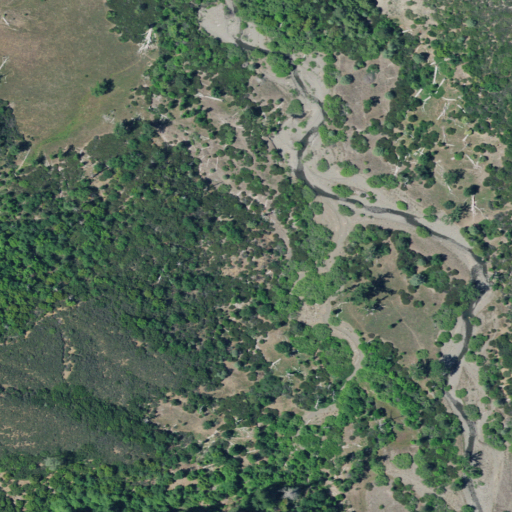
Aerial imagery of valley in California named Deep Hole Valley containing grassland and shrub